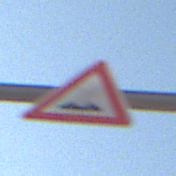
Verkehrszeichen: UnebeneFahrbahn
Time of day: MorningAfternoon
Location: Outdoor (Nature)
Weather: PartlyCloudy
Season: NotSpecified
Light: Natural